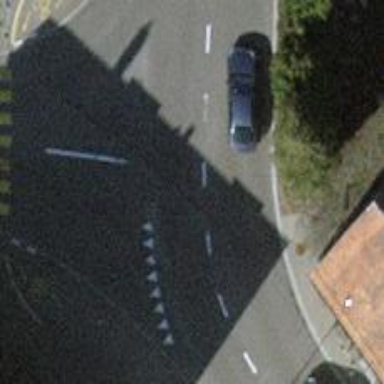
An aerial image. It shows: Road with traffic signals.